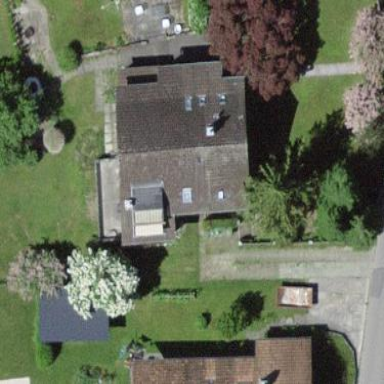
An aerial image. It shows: Residential building.